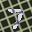
Label: 7